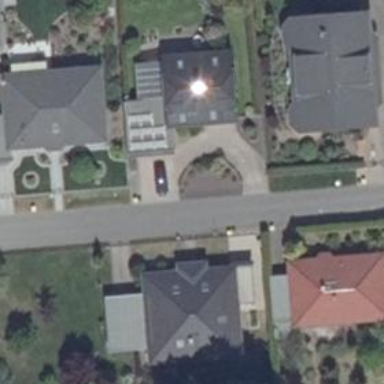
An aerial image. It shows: Driveway.